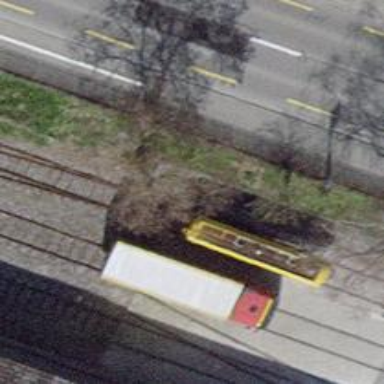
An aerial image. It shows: Single-track railway spur.